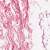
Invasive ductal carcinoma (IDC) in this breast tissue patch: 0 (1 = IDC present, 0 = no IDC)